Field crop: maize
Growth stage: 2
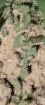
Species: convolvulus